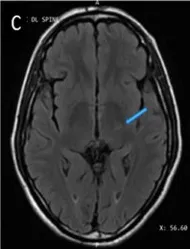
Post-treatment images (6 months after treatment). (C,D) Axial T2FLAIR image of brain showing resolution of lesions (blue arrow).
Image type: radiology (mri)